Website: crate-barrel
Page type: gifting
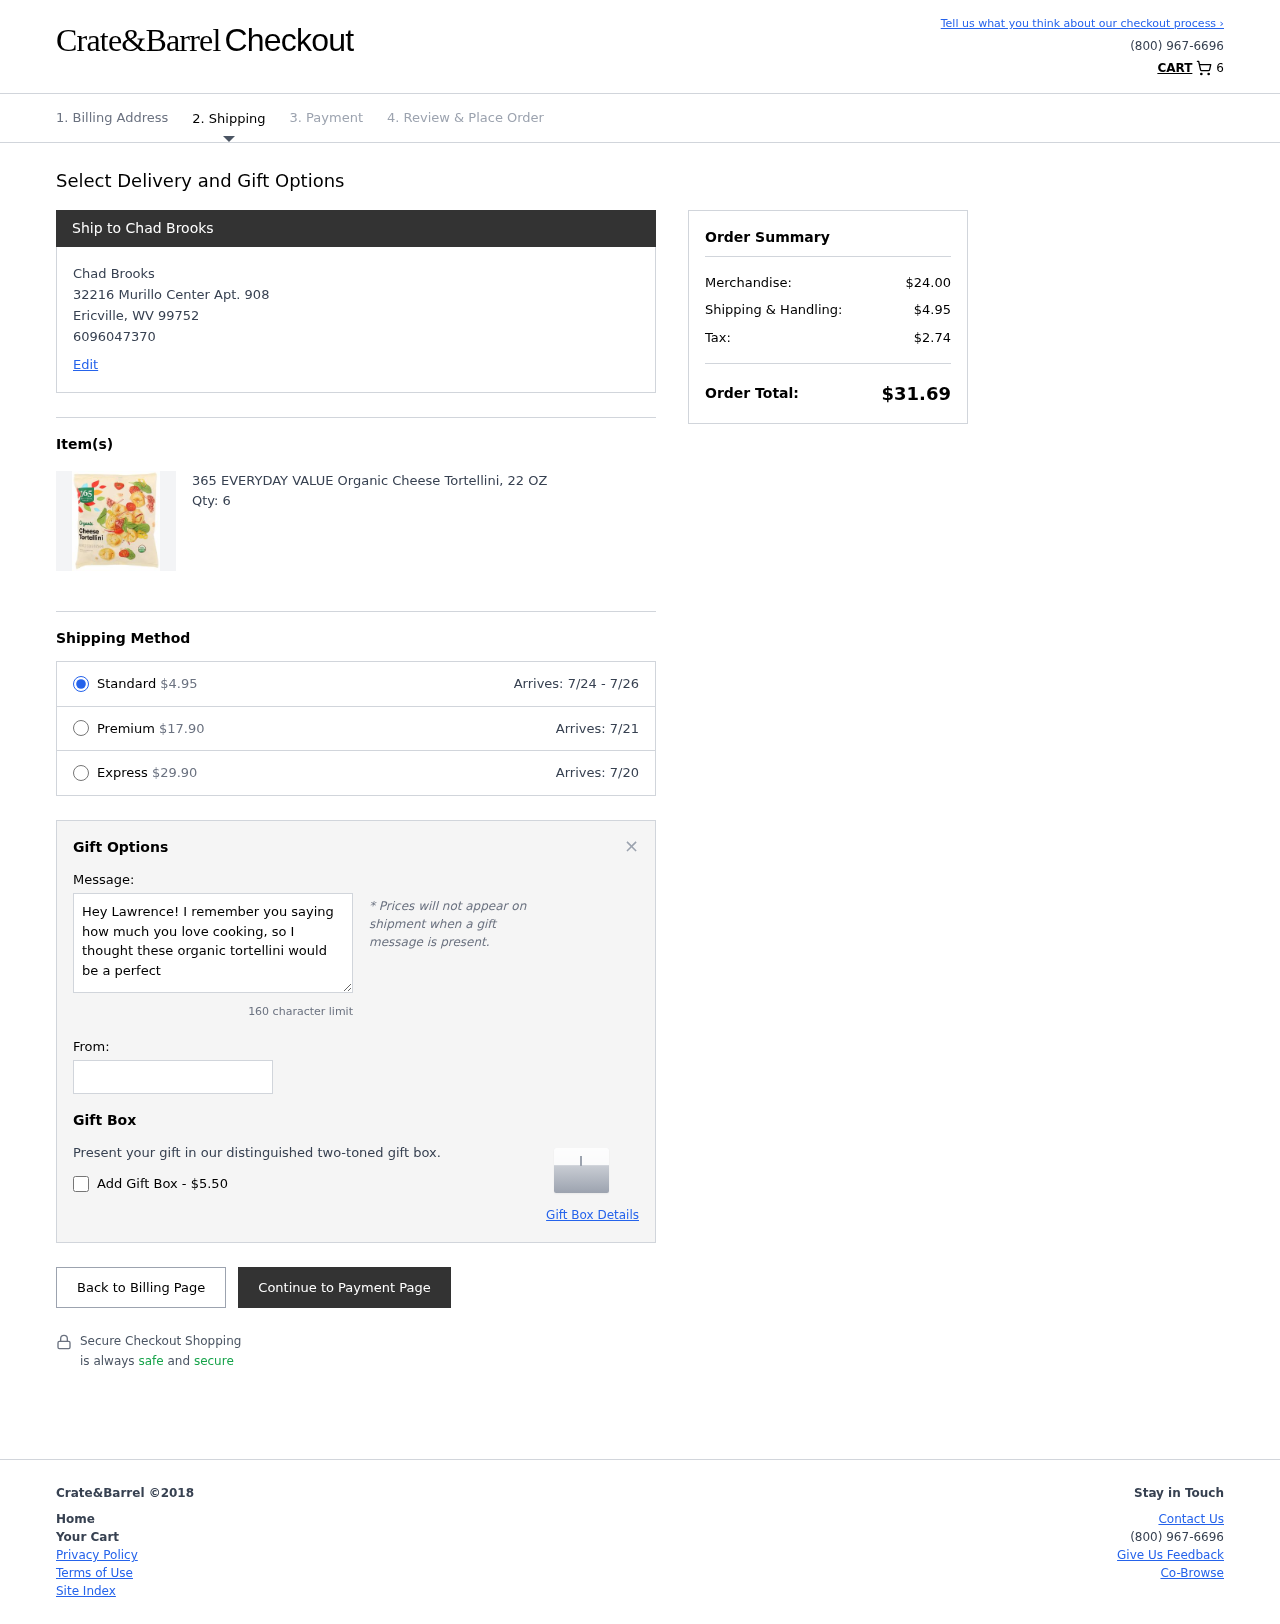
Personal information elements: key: PII_CITY
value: Ericville
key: PII_FULLNAME
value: Chad Brooks
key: PII_GIFT_FIRSTNAME
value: Lawrence
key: PII_GIFT_MESSAGE
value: Hey Lawrence! I remember you saying how much you love cooking, so I thought these organic tortellini would be a perfect addition to your kitchen adventures. Can’t wait to hear what delicious creation you whip up! Enjoy!
Chad
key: PII_PHONE
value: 6096047370
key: PII_POSTCODE
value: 99752
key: PII_STATE_ABBR
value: WV
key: PII_STREET
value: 32216 Murillo Center Apt. 908
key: PII_FULLNAME2
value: Chad Brooks
Product elements: key: PRODUCT1_NAME
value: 365 EVERYDAY VALUE Organic Cheese Tortellini, 22 OZ
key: PRODUCT1_QUANTITY
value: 6
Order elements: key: ORDER_NUM_ITEMS
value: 6
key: ORDER_SHIPPING_COST
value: $4.95
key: ORDER_DELIVERY_DATE_RANGE
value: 7/24 - 7/26
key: ORDER_PREMIUM_SHIPPING
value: $17.90
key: ORDER_PREMIUM_DATE
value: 7/21
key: ORDER_EXPRESS_SHIPPING
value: $29.90
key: ORDER_EXPRESS_DATE
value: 7/20
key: ORDER_SUBTOTAL
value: $24.00
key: ORDER_TAX
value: $2.74
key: ORDER_TOTAL
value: $31.69